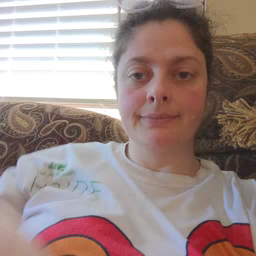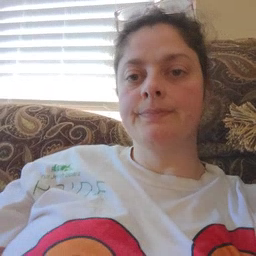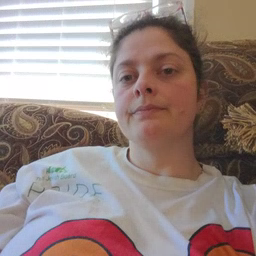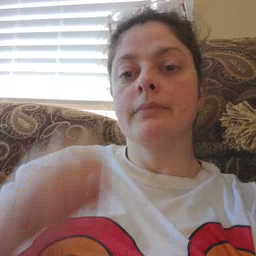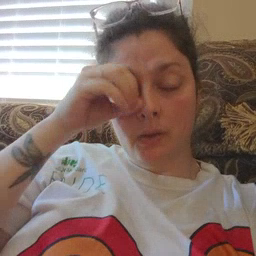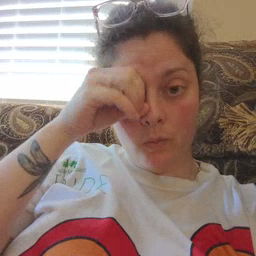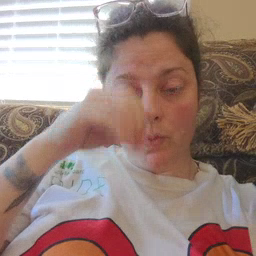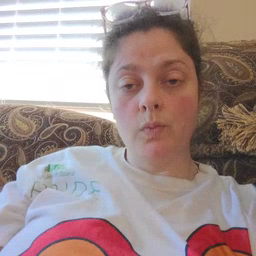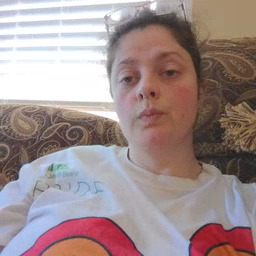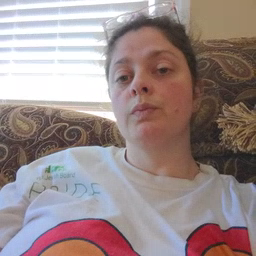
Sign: owl